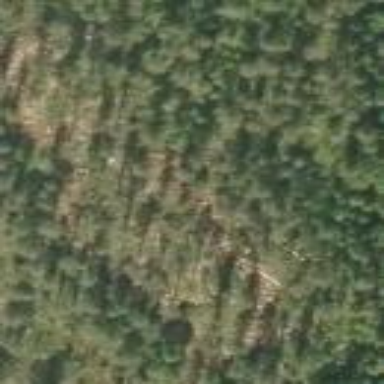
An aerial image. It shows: Woodland with needle-leaved trees.